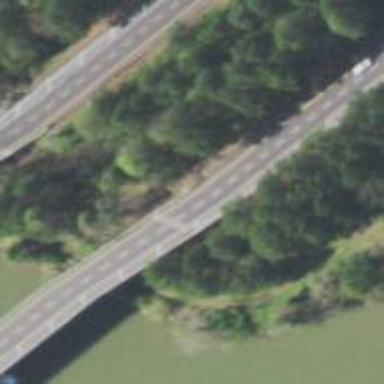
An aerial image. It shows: Truss bridge over motorway with asphalt surface.